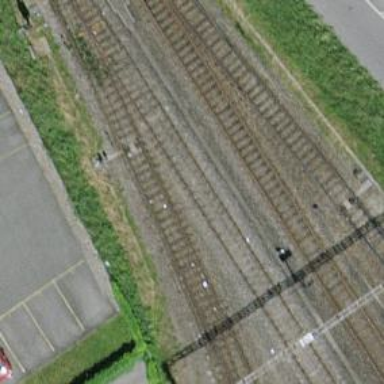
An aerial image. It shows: Yard with single rail track. The railway track is electrified with contact line for service purposes.